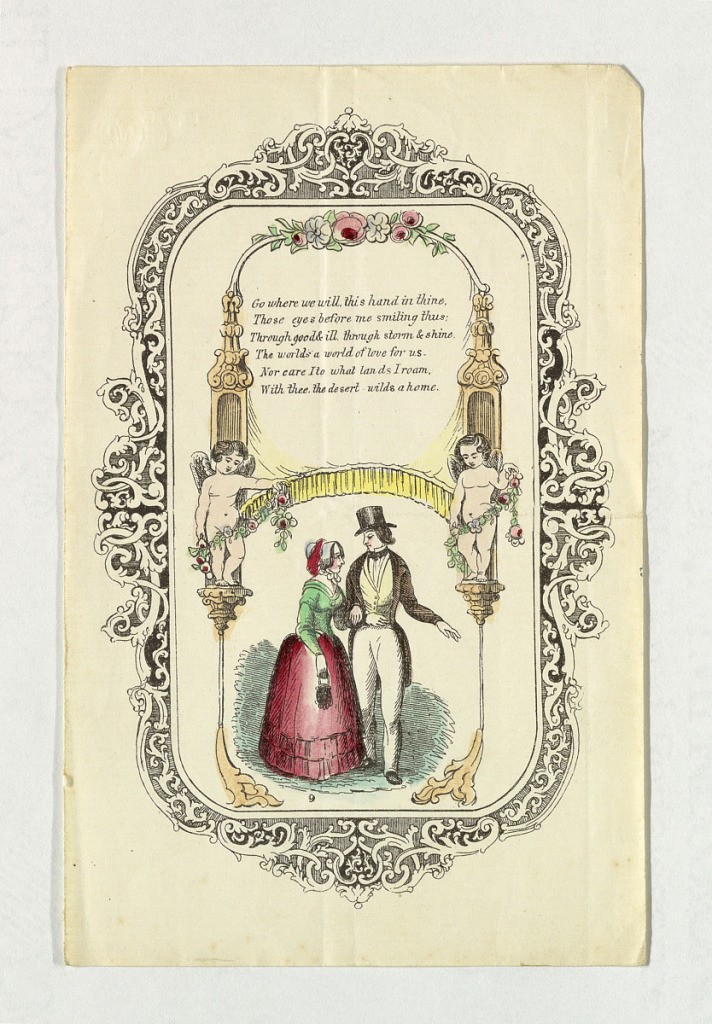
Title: Valentine Greeting
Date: ca. 1850
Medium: Wood engraving, brush and watercolor on paper
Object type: Greeting Card
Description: A couple stand under a frame on which s tand t wo putti. Above, a six-line poem. Baroque Revival enframement around the entire composition.